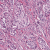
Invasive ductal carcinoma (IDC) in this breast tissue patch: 1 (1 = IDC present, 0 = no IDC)